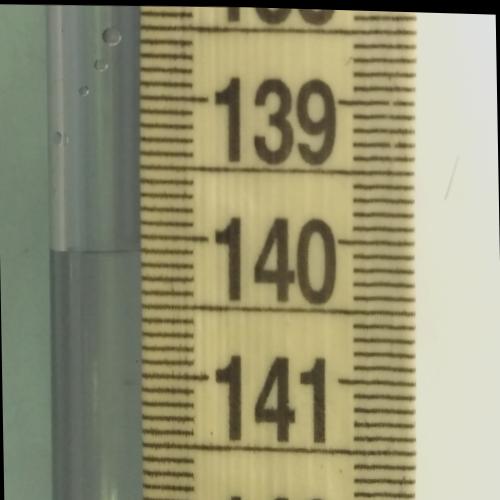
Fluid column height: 140.1 cm